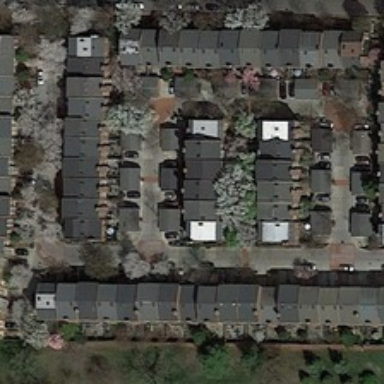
Many buildings and some trees are in a dense residential area .